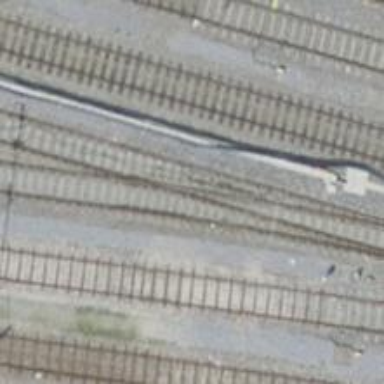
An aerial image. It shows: Rail yard with one track. The electrified railway uses contact line with voltage levels of 3000 and 15000.